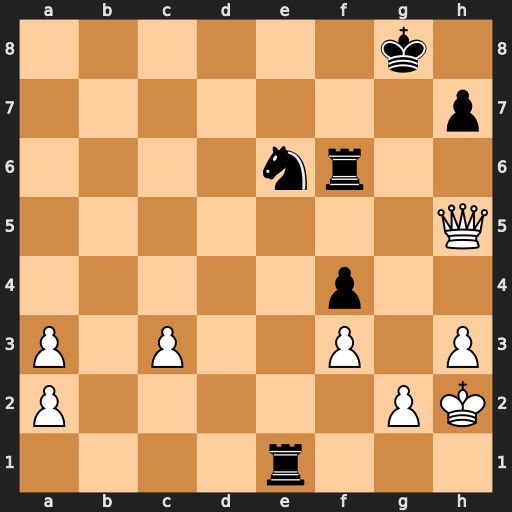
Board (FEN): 6k1/7p/4nr2/7Q/5p2/P1P2P1P/P5PK/4r3
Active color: w
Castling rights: -
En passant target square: -
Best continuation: Qh4 Kf7 Qxe1